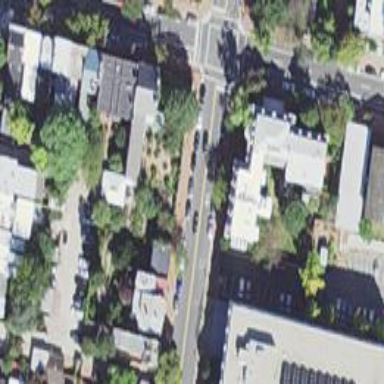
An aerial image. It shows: Sidewalk.